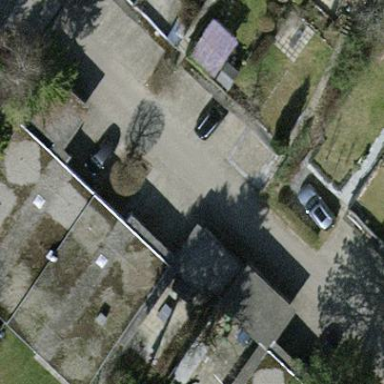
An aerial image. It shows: Terrace building.